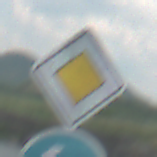
Verkehrszeichen: Vorfahrtsstrasse
Zusatzzeichen unten: VorgeschriebeneFahrtrichtungLinks
Umgebung: Outdoor, Nature
Tageszeit: MorningAfternoon
Wetter: PartlyCloudy
Licht: Natural
Jahreszeit: NotSpecified
Kontrast: LowContrast